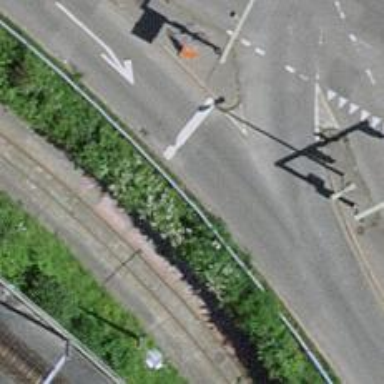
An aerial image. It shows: Road with traffic signals controlling the flow of traffic.